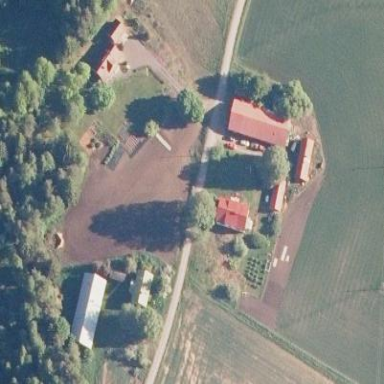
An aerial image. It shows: Farmyard area.